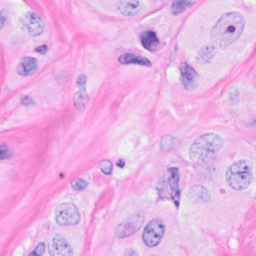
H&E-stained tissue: Breast